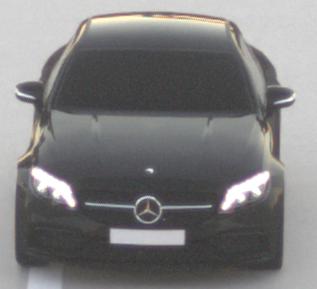
Make: Mercedes-Benz
Model: C 43 AMG
Detailed model: C-Class (205) AMG Limousine
Model produced from: 2016/10
Model produced until: 2018/04
Doors: 4
Color: black
Road condition: dry road
Daytime: sunrise or sunset
Contrast: low contrast